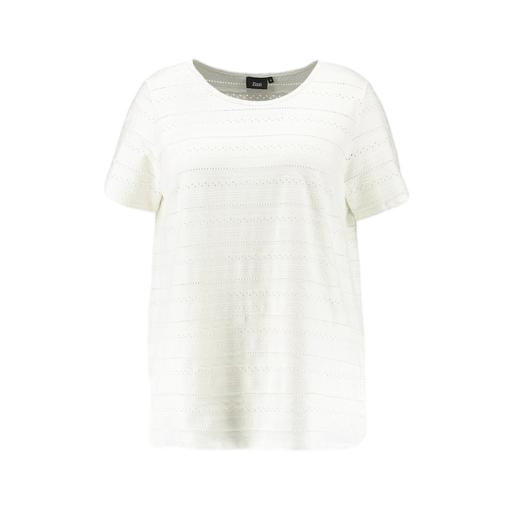
short-sleeve top only macy, white short-sleeved top, a-line t-shirt, white background